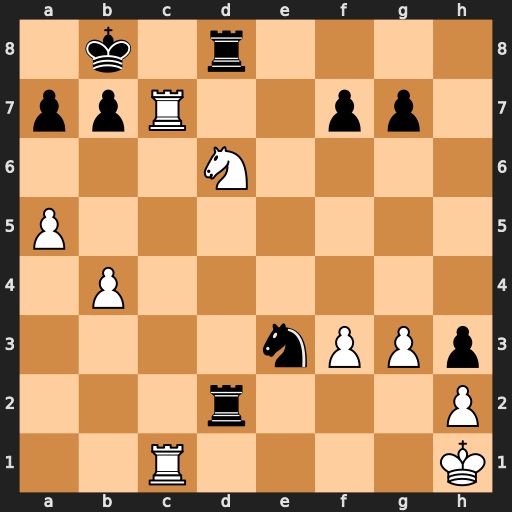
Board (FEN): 1k1r4/ppR2pp1/3N4/P7/1P6/4nPPp/3r3P/2R4K
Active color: w
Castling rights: -
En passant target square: -
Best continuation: Rc8+ Rxc8 Rxc8#